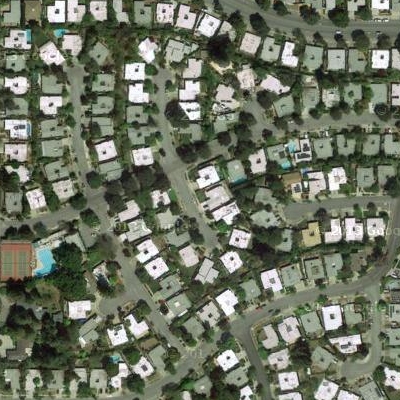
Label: Resident